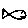
Label: fish